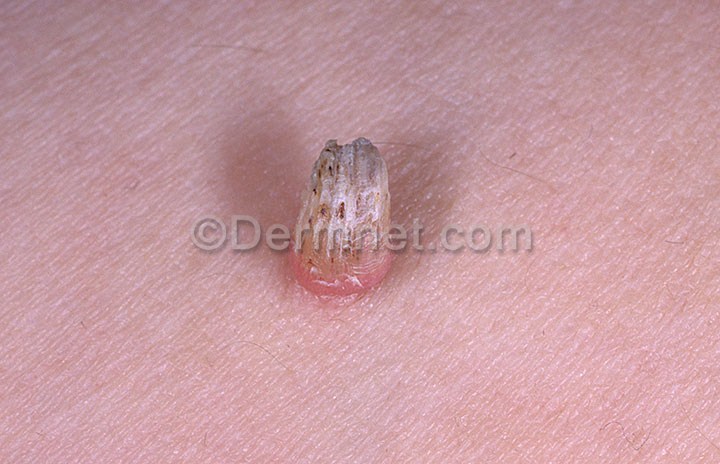
Disease: Warts Molluscum and other Viral Infections